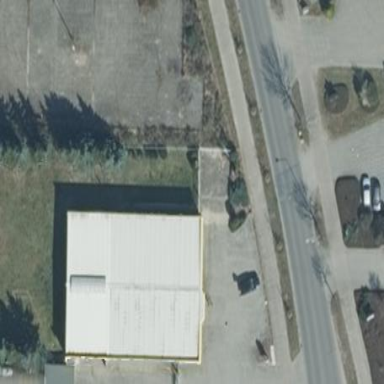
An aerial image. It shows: Industrial building.